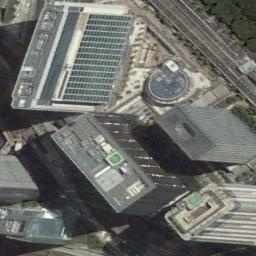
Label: commercial_area